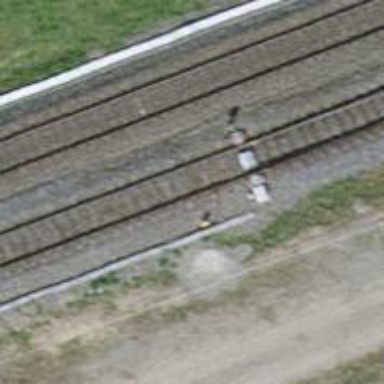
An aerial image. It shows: Railway switch.